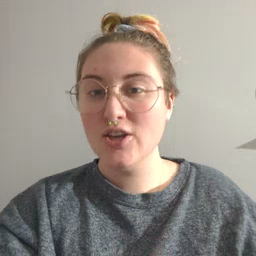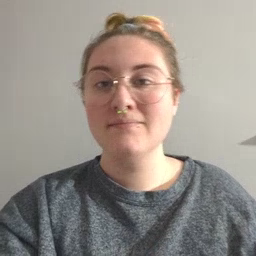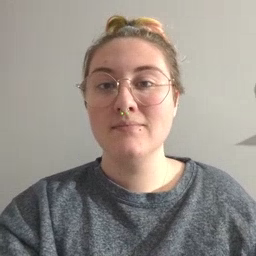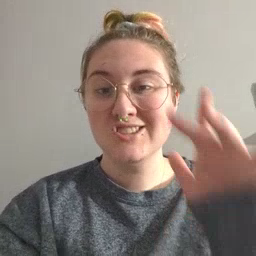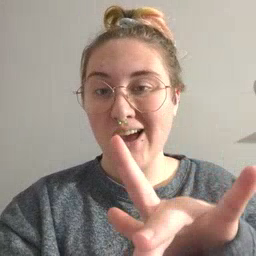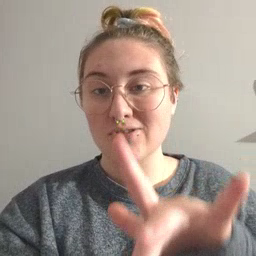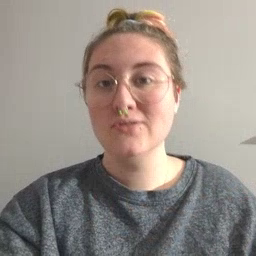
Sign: touch